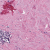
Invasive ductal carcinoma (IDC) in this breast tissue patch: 1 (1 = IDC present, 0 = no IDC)